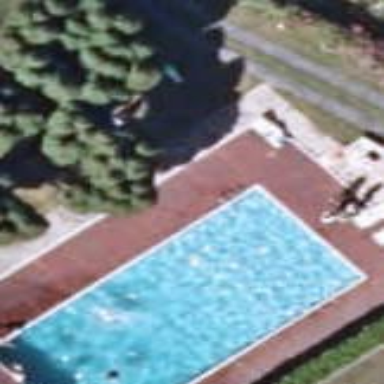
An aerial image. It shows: Swimming pool located in leisure land.